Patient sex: M
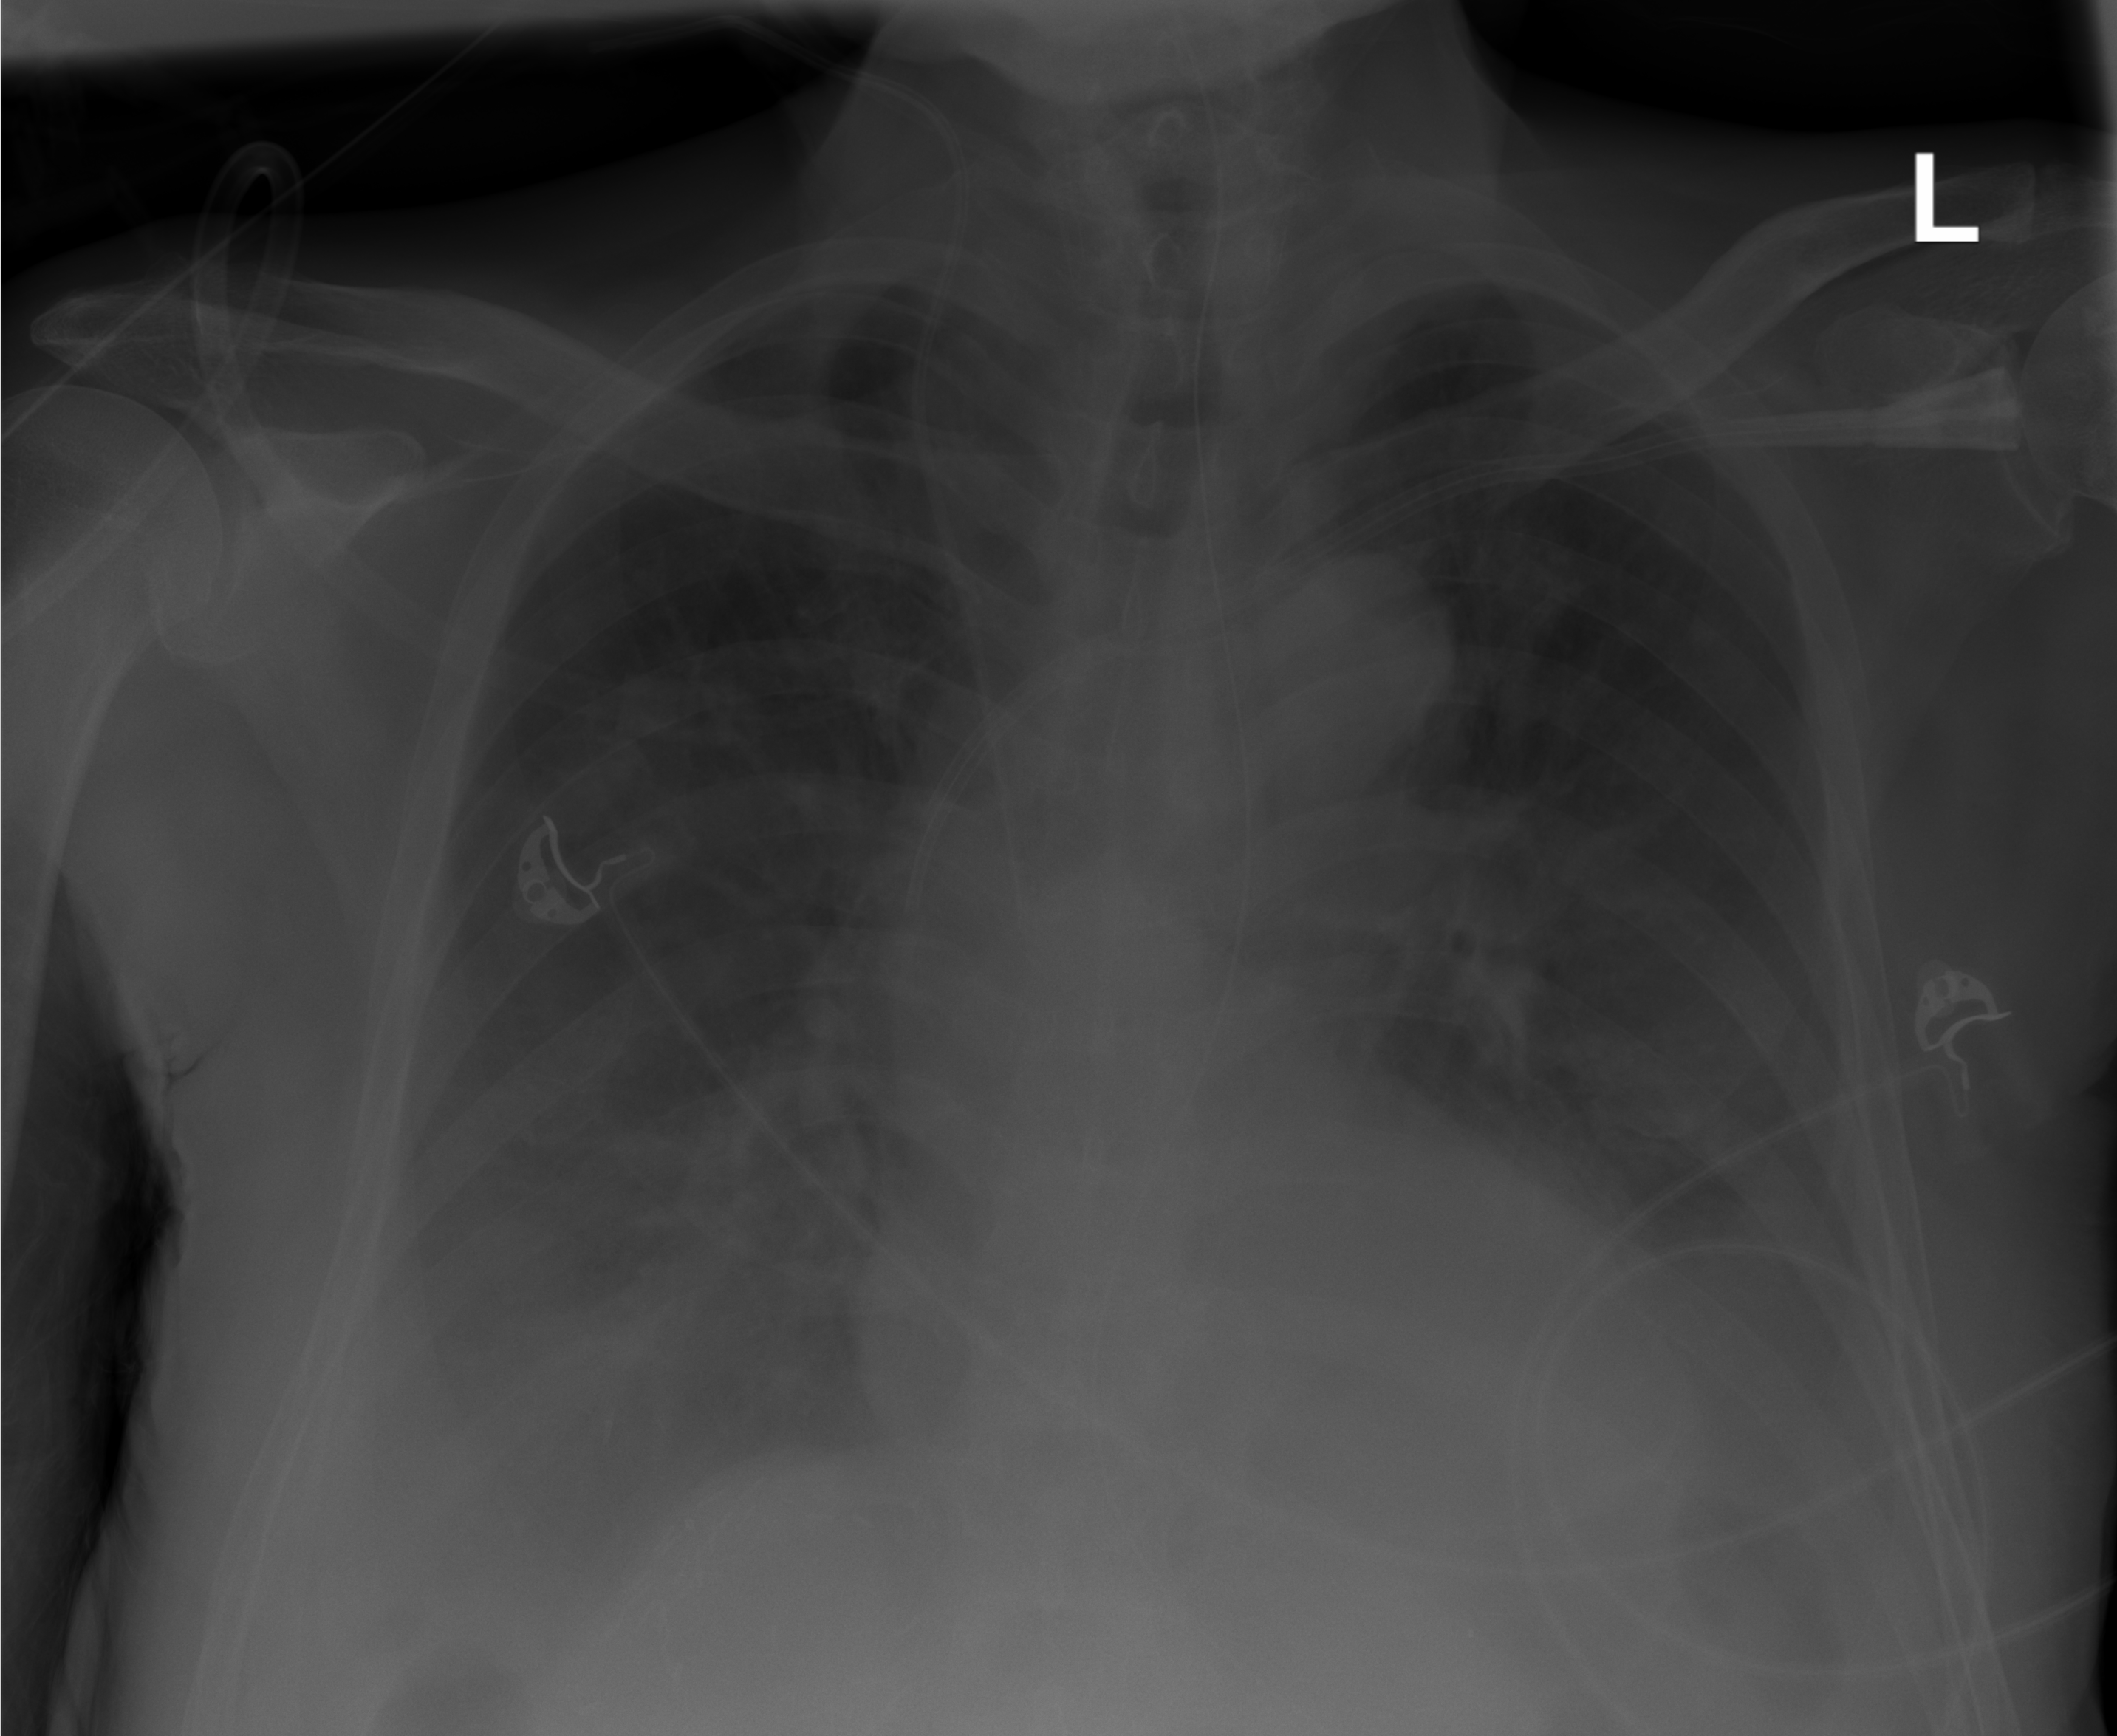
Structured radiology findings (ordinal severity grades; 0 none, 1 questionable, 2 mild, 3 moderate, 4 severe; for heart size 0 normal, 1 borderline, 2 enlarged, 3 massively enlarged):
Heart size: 0
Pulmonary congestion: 3
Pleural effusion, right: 2
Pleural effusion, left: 2
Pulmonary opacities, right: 0
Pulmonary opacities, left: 0
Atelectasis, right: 3
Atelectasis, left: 2